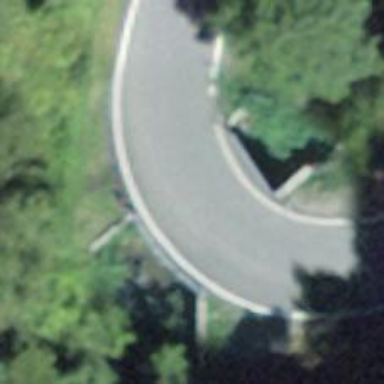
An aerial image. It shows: Asphalt tertiary road on bridge.